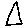
Label: triangle